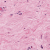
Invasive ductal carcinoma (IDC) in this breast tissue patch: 0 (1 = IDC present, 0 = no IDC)